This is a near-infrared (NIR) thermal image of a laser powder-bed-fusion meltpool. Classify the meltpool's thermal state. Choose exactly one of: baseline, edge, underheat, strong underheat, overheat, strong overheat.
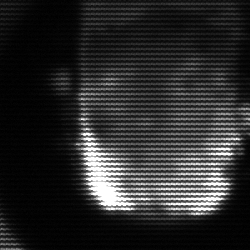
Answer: baseline